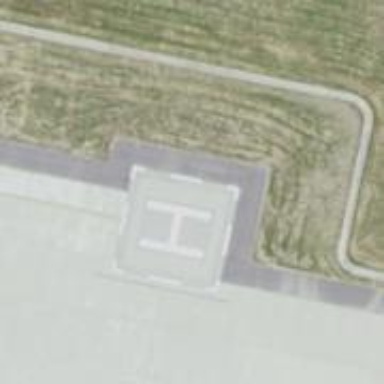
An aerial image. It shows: Image showing helipad at airport.